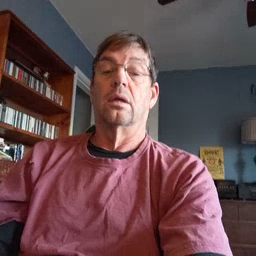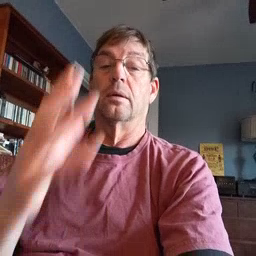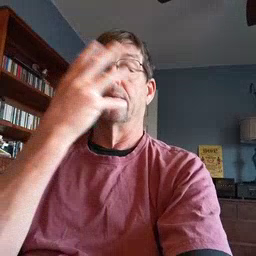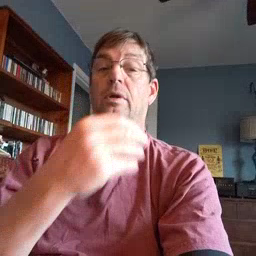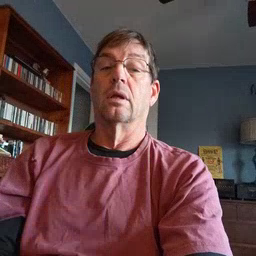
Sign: pretty